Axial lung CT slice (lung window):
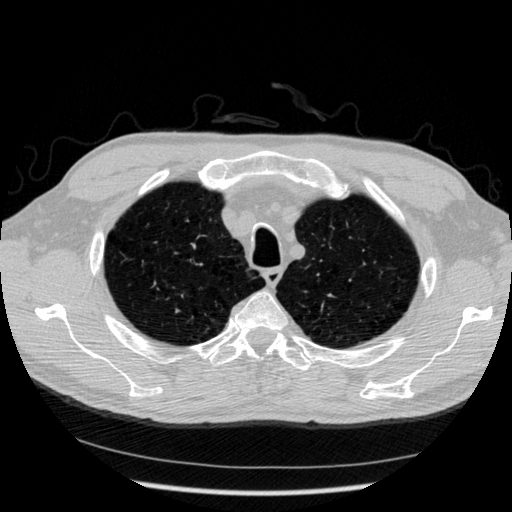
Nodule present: no